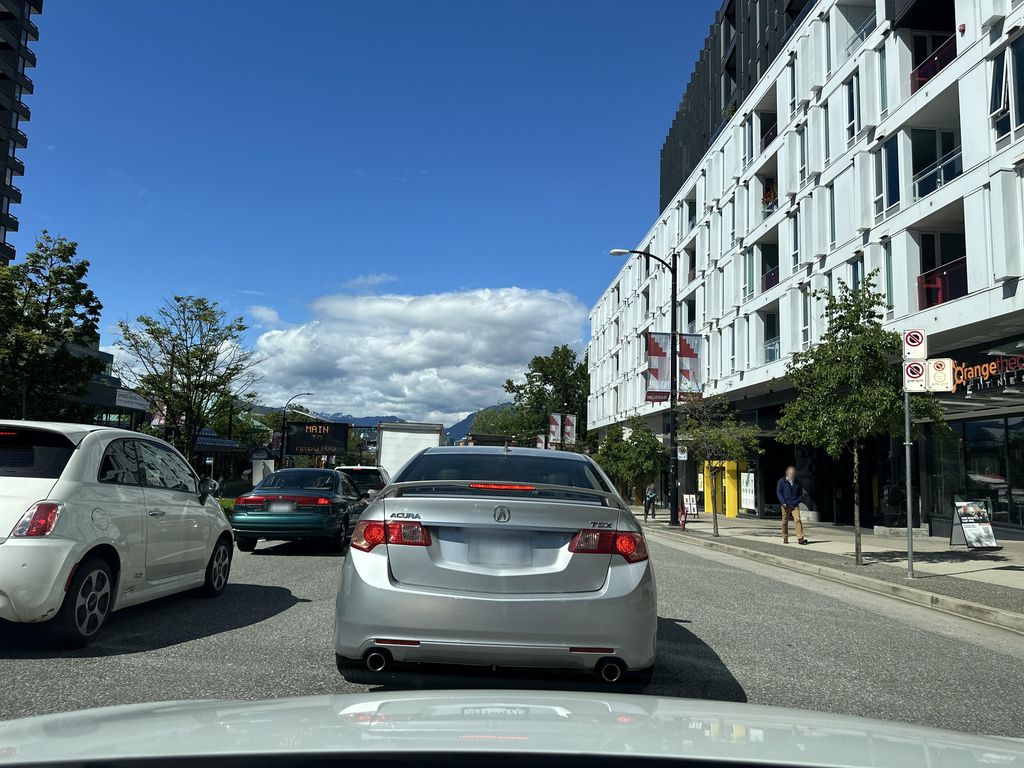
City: vancouver